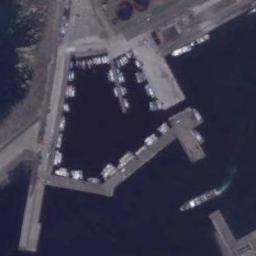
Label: harbor